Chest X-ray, PA view. Patient: 43 years old, sex F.
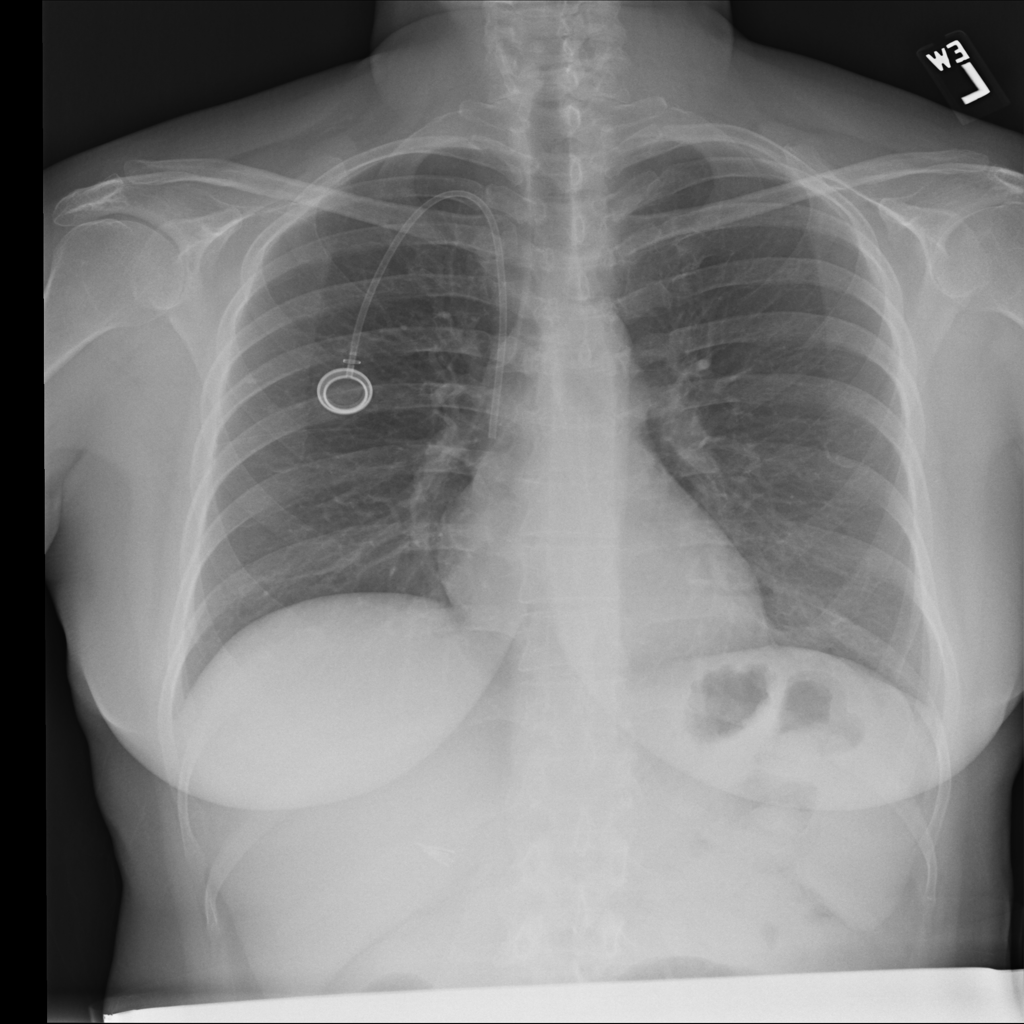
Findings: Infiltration